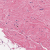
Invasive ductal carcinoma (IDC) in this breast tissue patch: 0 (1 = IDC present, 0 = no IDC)